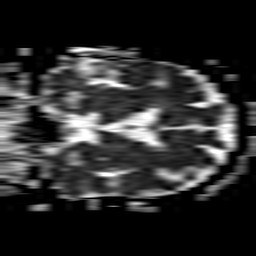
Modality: ADC
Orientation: coronal
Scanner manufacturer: philips
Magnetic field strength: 1.5 T
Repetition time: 3.412 s
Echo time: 0.06922 s